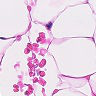
Metastatic tissue present: no